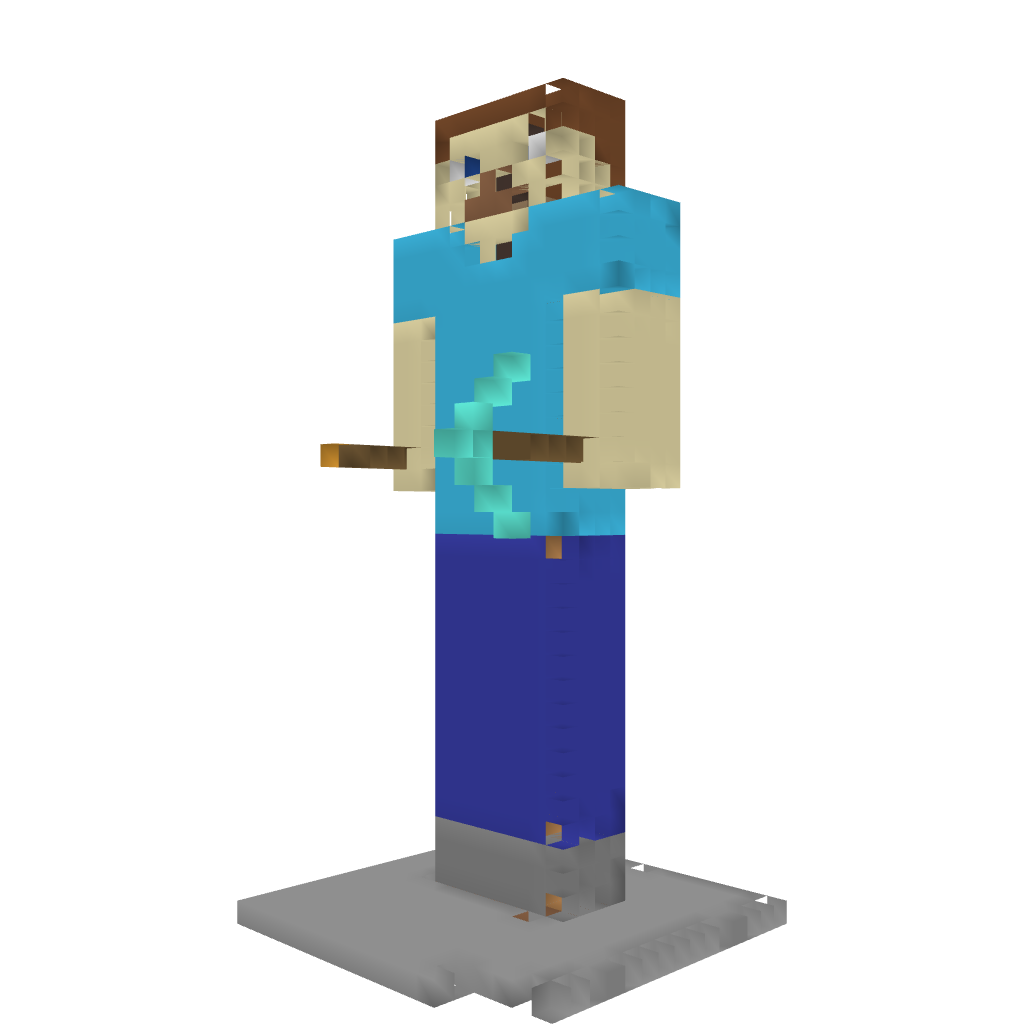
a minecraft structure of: Giant Steve